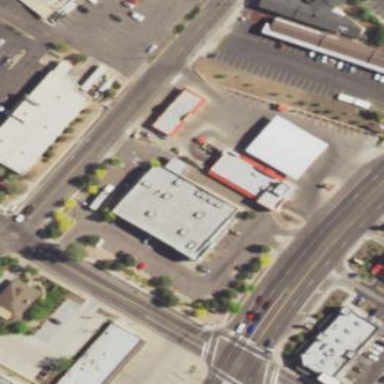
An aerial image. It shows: Pharmacy building providing healthcare services.